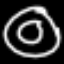
Label: donut